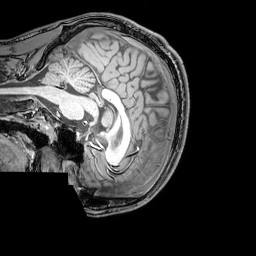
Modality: T1w
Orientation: sagittal
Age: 22
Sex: male
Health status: healthy
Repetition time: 0.081 s
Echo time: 0.037 s